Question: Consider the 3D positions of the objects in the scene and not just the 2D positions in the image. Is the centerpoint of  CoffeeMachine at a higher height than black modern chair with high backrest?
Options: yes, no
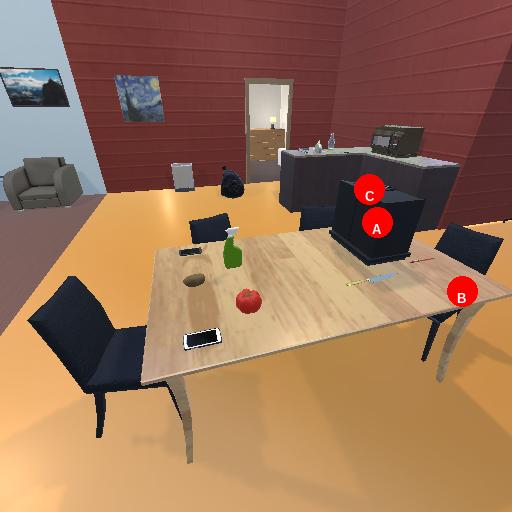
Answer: yes